Aerial crown-view tile of a tropical tree (Barro Colorado Island, Panama), acquired 20250616:
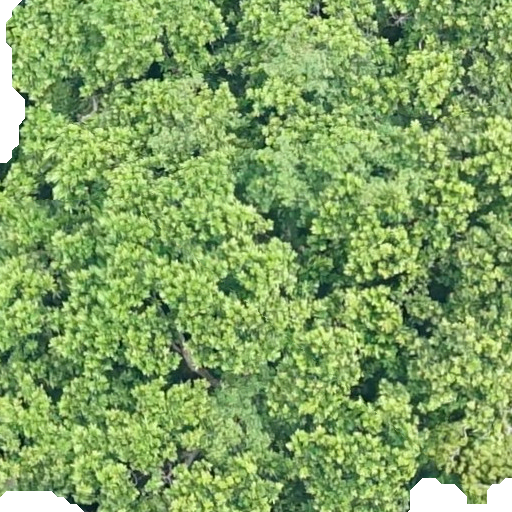
Species: Anacardium excelsum
GBIF accepted scientific name: Anacardium excelsum
Crown area: 522.808 m²